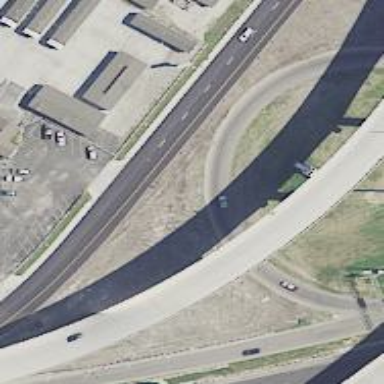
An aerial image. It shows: Secondary link road.